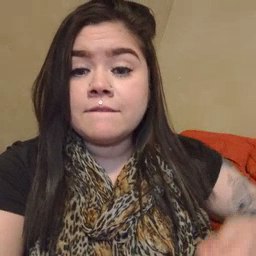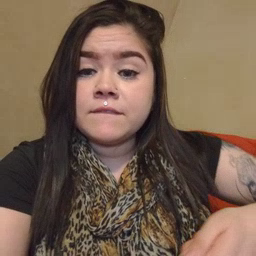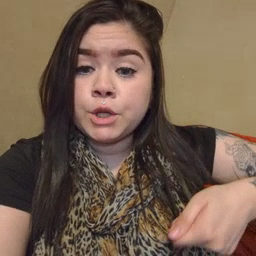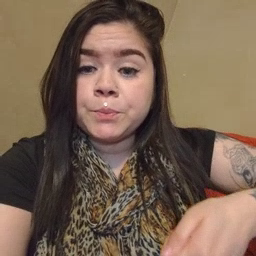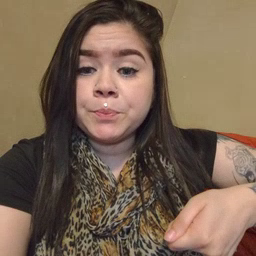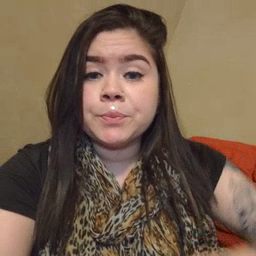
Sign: vacuum